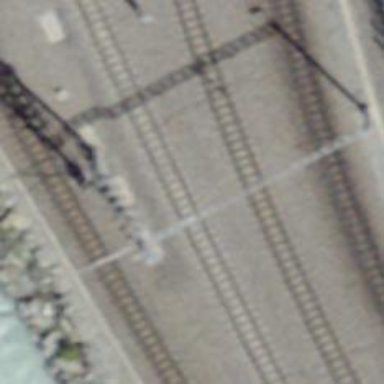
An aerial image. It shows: Catenary mast for power lines.